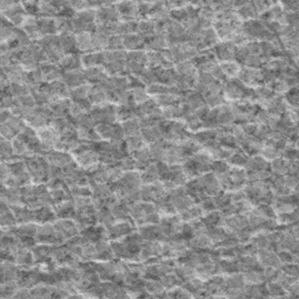
Label: frost